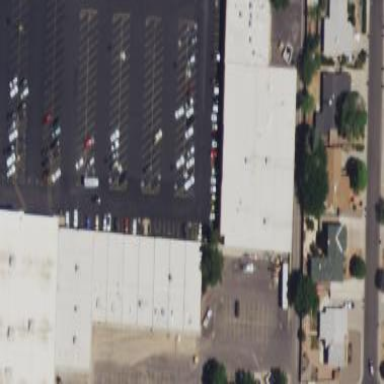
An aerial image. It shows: Commercial building.